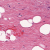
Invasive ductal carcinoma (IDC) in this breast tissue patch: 0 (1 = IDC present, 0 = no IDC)